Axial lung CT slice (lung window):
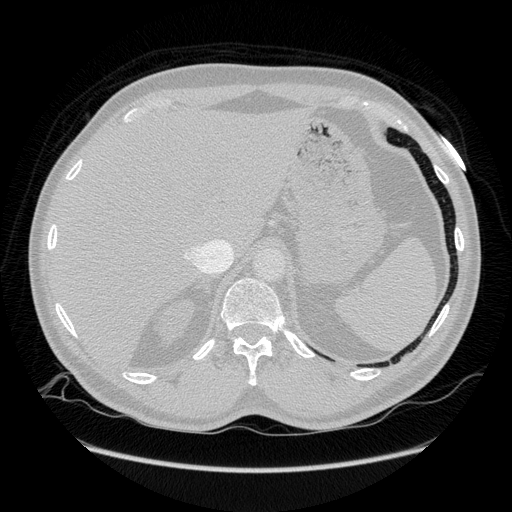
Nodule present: no